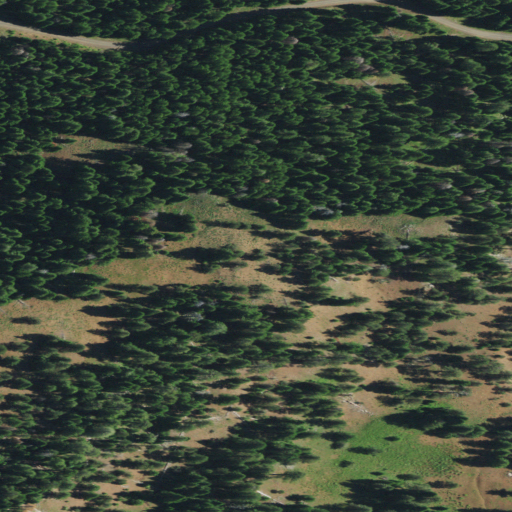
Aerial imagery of mountain in Oregon named Bear Mountain containing evergreen forest, shrub, and grassland